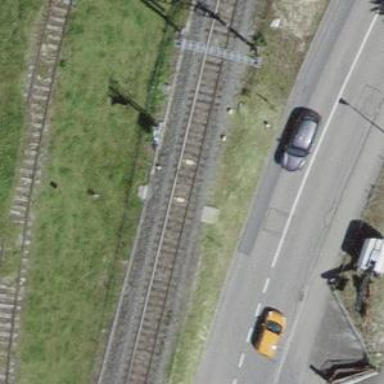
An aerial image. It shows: Railway signal.